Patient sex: M
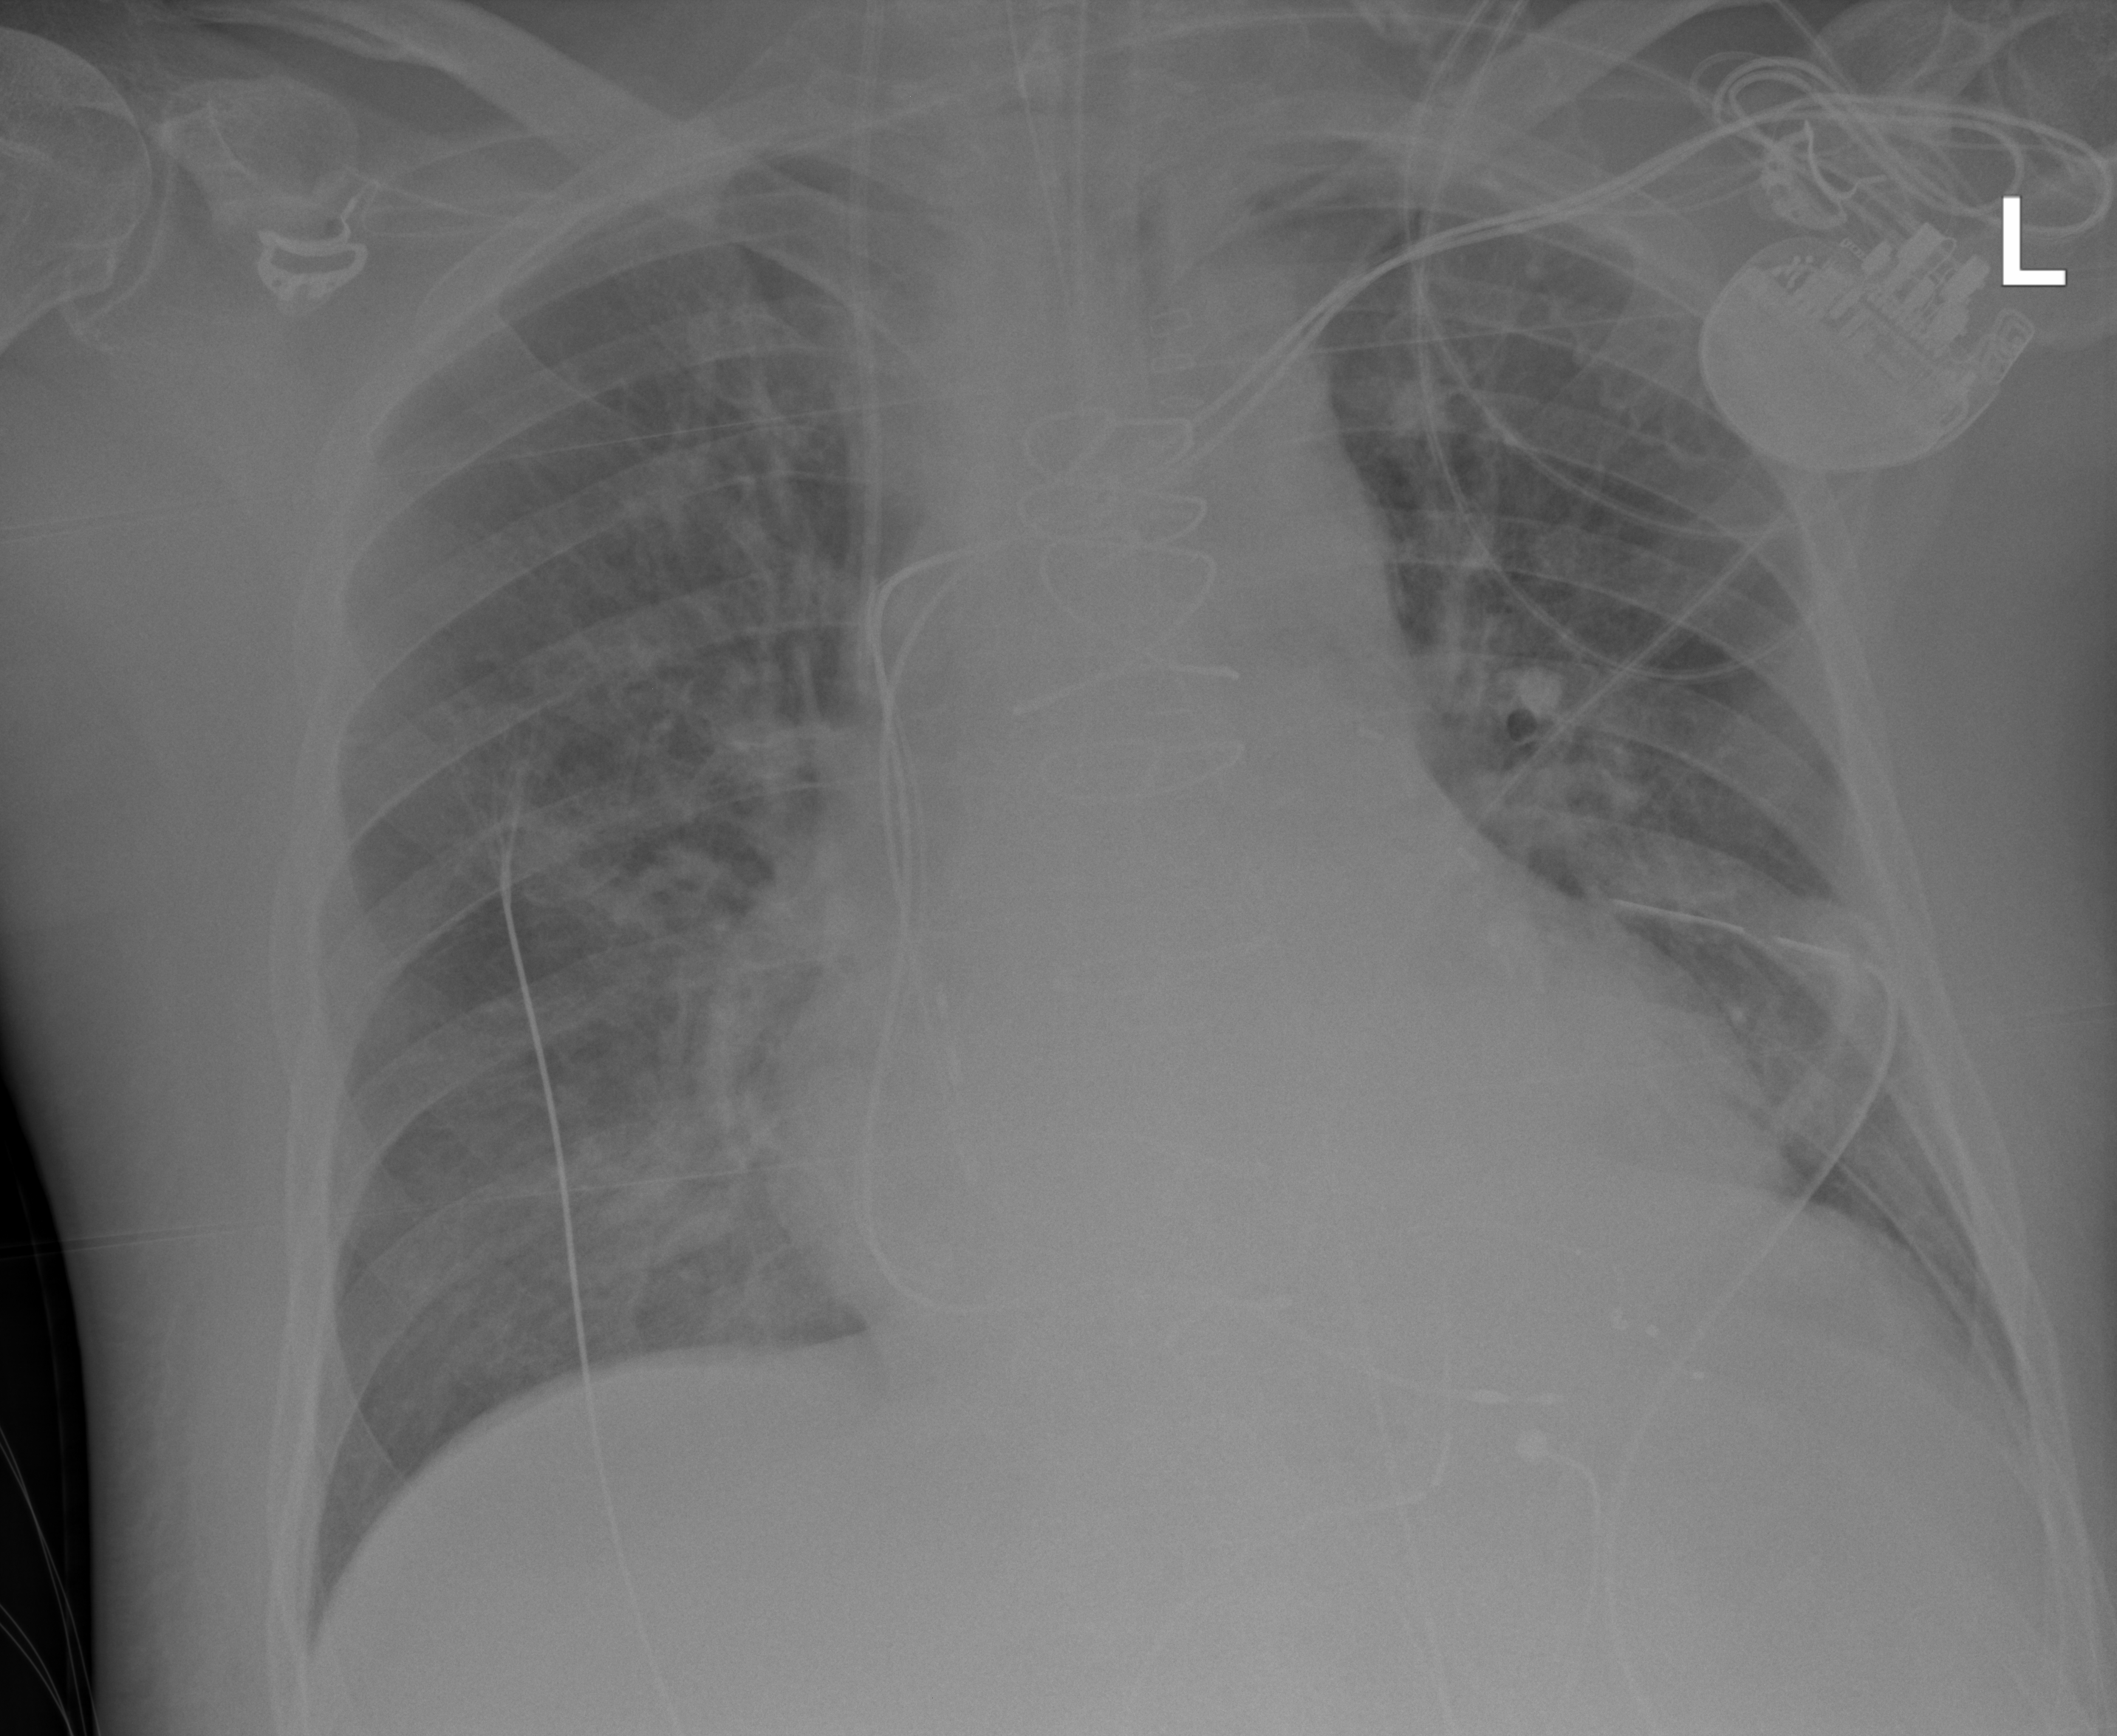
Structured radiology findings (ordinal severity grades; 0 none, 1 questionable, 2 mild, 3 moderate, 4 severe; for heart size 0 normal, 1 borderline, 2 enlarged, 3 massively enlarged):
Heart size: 2
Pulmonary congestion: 2
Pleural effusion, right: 0
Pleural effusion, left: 1
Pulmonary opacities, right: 2
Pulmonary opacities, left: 2
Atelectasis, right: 2
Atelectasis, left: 2